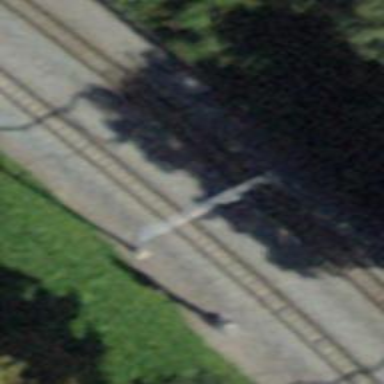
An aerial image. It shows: Railway signal.